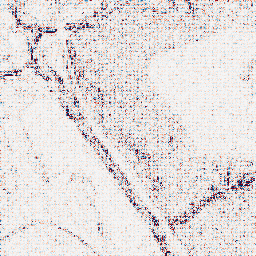
Category: wavelet
Decomposition family: wavelet_reverse_biorthogonal
Decomposition parameters: wavelet: rbio3.5
level: 1
Upsampling method: sinc_hamming
Upsampling parameters: scale: 8
kernel_size: 8
Upsampling scale: 8